Question: I have just been reviewing a vendors database schema when I can upon a table that has a composite primary key on four columns, three of which are floating point data types. I am not sure why but this really shocked me.
What are the implications / benefits of having this kind of composite primary key? Is it recommended? I thought floats were dangerous as primary key fields.

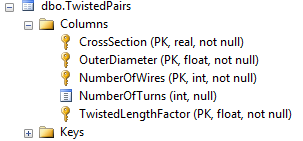
Answer: I'm guessing this models what is known in CAD as "family table". In essence, one "logical geometry" can generate many "physical geometries" by varying dimensions, instead of adding or removing geometrical features.
As its name suggests, it's a table - columns are dimensions and each row represents a particular combination of values of these dimensions that should be applied on particular "instance" to produce the physical geometry, which looks awfully similar to what you are showing us here.
There is no purpose in generating two geometrically identical instances, so these dimensions form a key, which is fine as long as all components of the system "understand" that some numbers (e.g. decimal 0.1) <URL> in binary floating-point no matter what the precision.
Depending on where your data comes from (and where it is going), you may stick with the current design or consider using <URL> instead:
- 'double''float'- 'decimal'
---